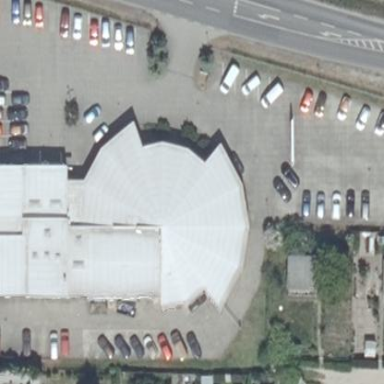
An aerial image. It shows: Car shop building.